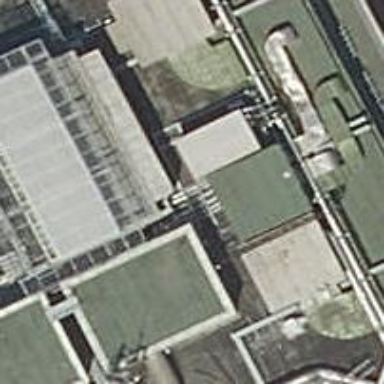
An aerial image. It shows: Part of building.